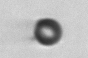
Label: bead